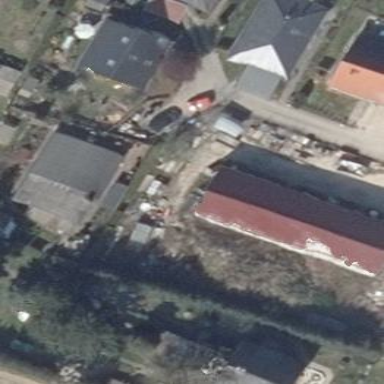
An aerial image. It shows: Building with gabled roof.